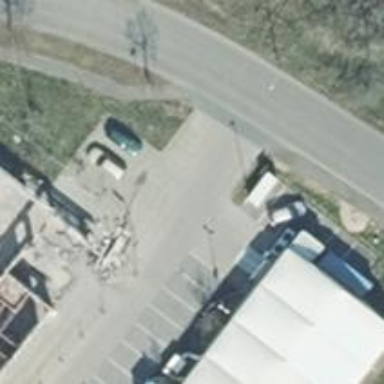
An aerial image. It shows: Road serving as parking aisle.